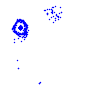
Particle: electron